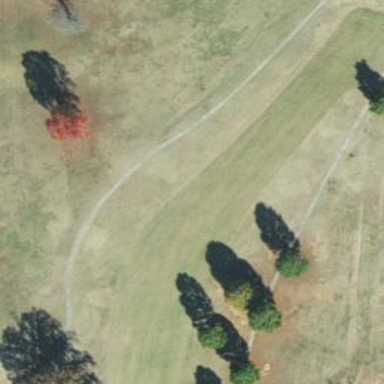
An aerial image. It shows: Grassy area designated as golf fairway.